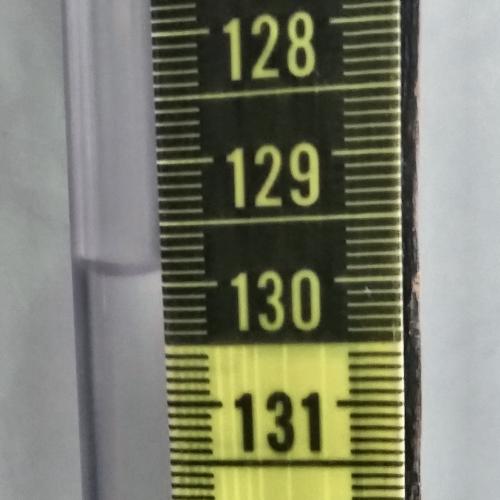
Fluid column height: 130.9 cm